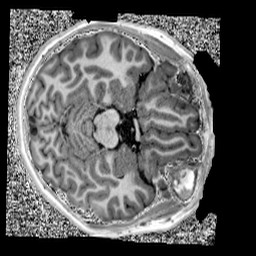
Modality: UNIT1
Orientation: axial
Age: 11
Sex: female
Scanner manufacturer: siemens
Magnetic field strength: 3 T
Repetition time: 4 s
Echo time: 0.00303 s